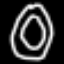
Label: donut